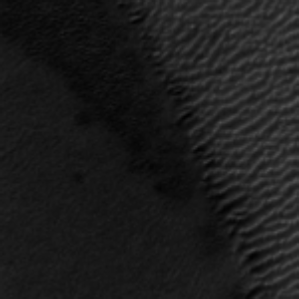
Label: frost